Milling tool wear sample.
Tool blade image: 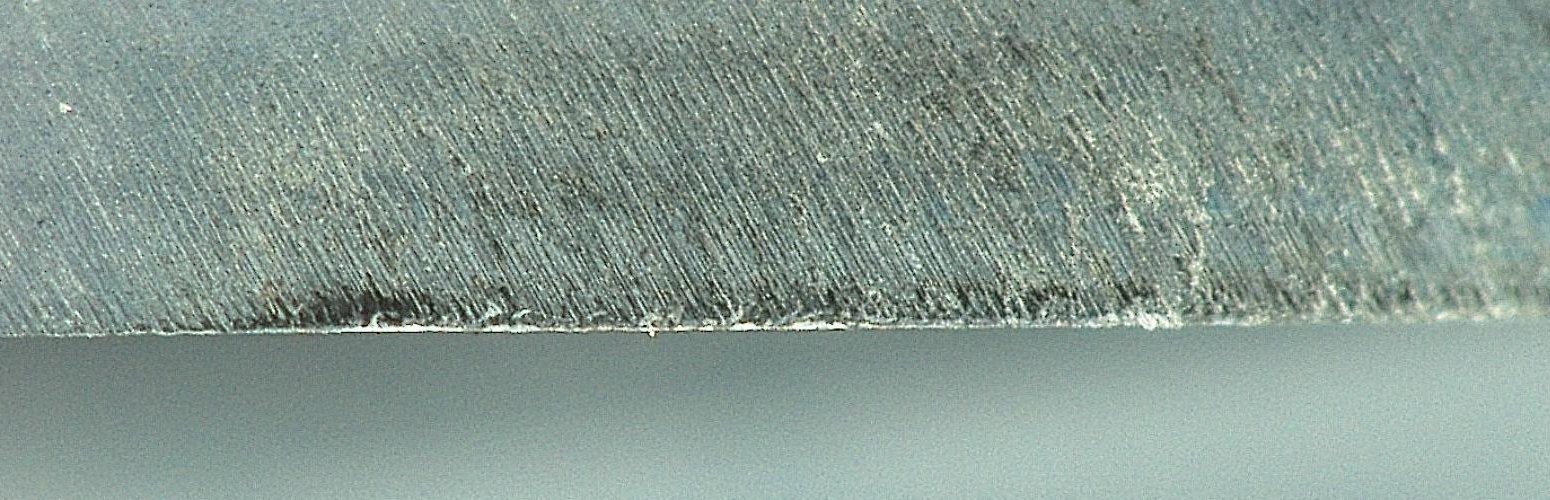
Chip image: 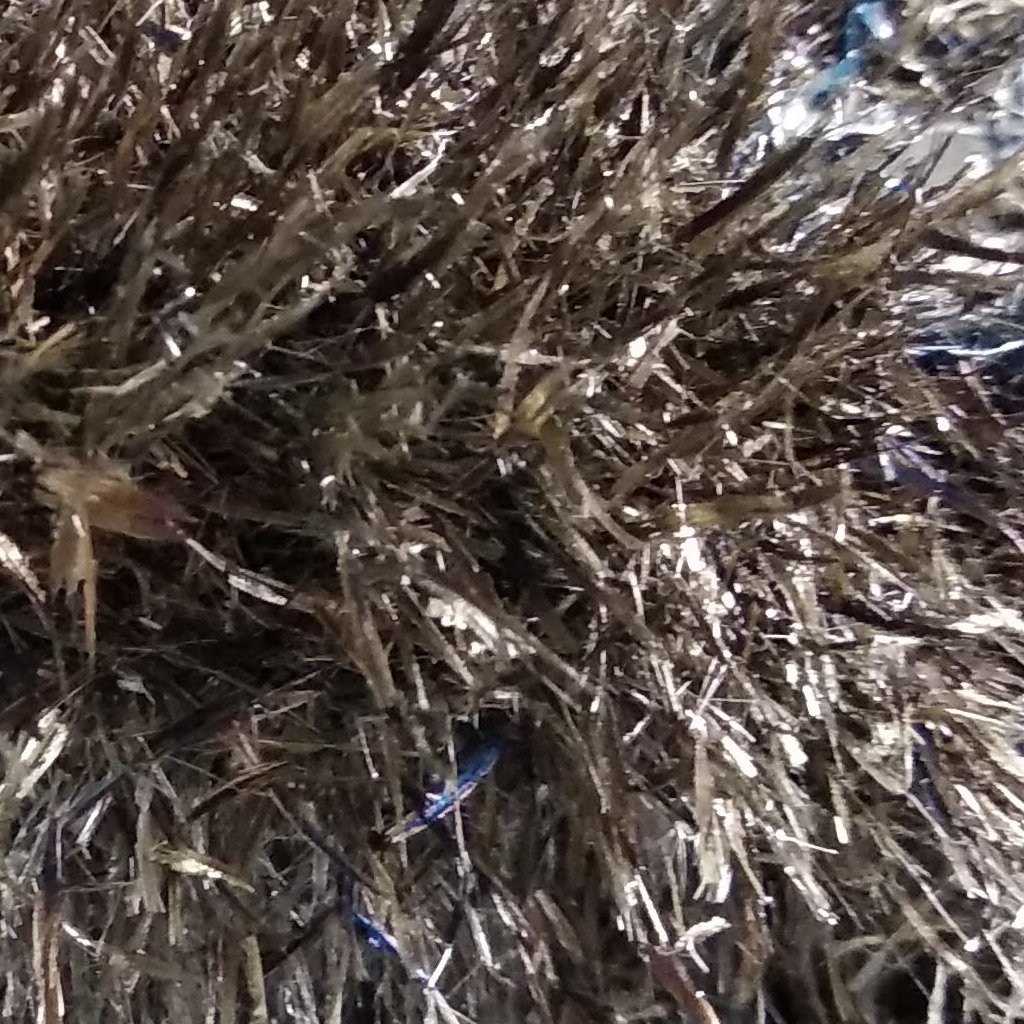
Workpiece image: 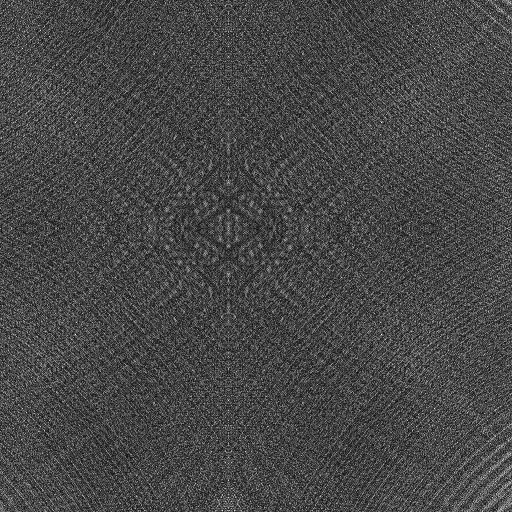
Tool wear state: sharp
Gaps: 0
Flank wear: 47.85
Overhang: 11.79
Force-signal Mel-spectrograms (X, Y, Z axes): 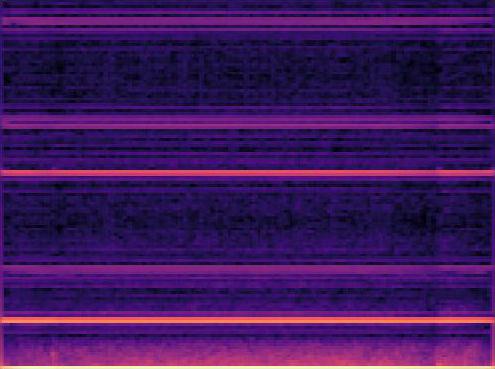 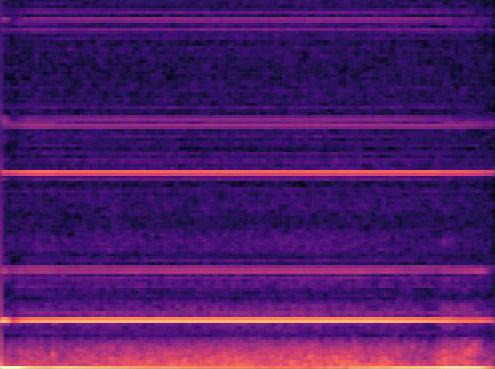 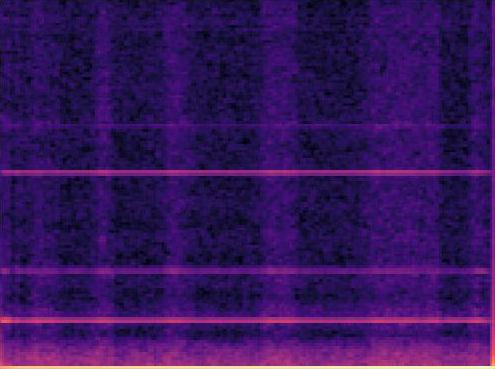
Force-signal scalograms (X, Y, Z axes): 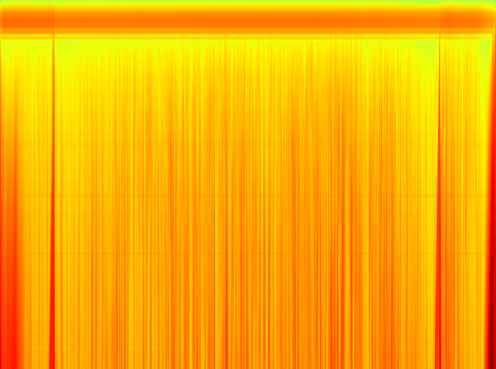 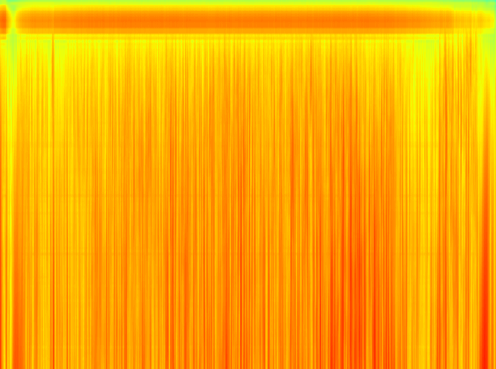 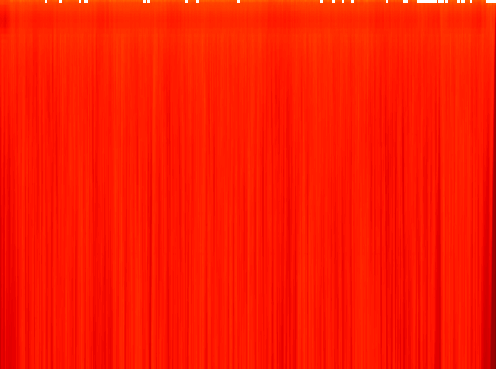
Force phase: initial_break_in_wear